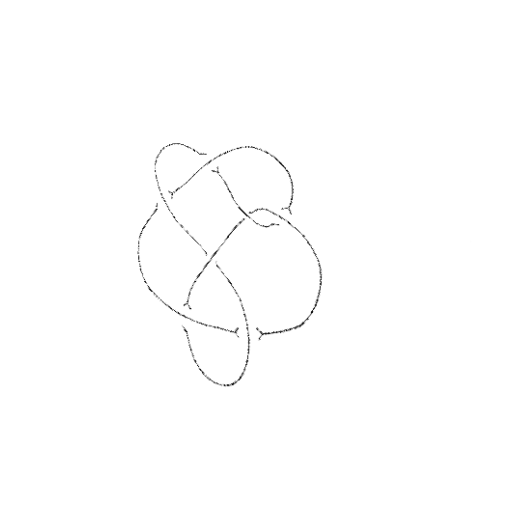
Crossing number: 7